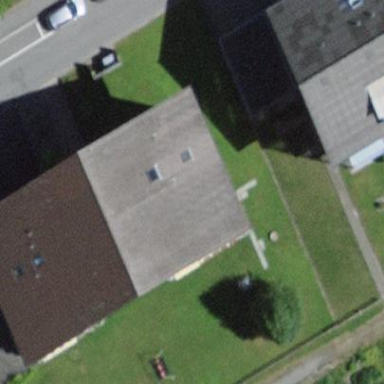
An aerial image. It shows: Residential building with gabled roof made of roof tiles. The roof orientation is across the building.